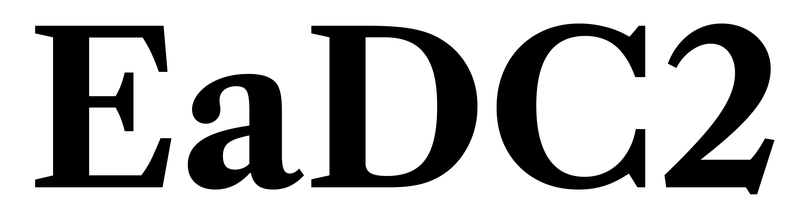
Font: LibreCaslonText_Bold